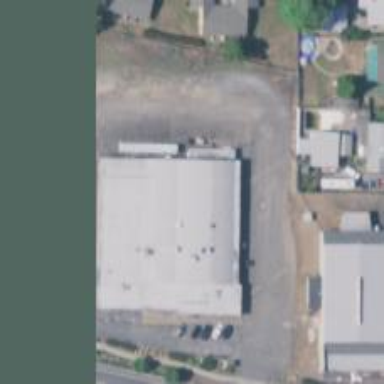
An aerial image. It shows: Building with bowling alley inside.